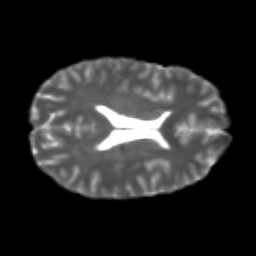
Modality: T2w
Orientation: axial
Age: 26
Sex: male
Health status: healthy
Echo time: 0.074 s